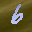
Label: 6